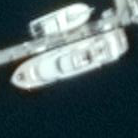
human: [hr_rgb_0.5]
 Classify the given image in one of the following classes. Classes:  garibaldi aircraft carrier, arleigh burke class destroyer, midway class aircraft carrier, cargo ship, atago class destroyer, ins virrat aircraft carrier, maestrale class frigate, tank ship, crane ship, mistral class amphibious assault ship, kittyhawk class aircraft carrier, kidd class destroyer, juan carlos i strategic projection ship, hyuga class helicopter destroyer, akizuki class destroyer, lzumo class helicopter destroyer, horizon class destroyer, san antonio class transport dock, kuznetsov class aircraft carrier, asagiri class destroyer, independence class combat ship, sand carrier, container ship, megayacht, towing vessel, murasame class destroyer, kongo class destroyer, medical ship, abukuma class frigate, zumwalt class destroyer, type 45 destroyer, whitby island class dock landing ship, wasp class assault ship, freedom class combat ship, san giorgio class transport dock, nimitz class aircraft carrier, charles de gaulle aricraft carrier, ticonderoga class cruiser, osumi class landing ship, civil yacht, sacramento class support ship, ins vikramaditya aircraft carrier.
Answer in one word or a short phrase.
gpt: Civil yacht